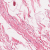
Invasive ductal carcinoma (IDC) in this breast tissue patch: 0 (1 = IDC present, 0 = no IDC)